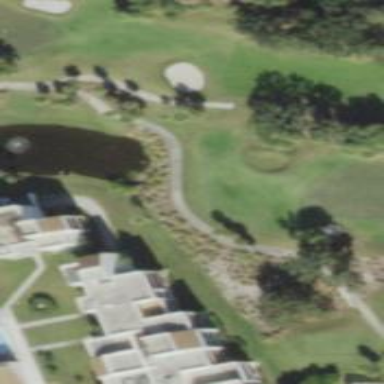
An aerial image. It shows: Service road used as golf cart path.